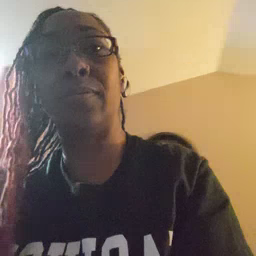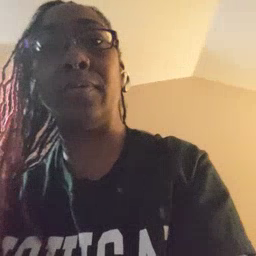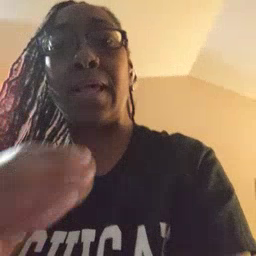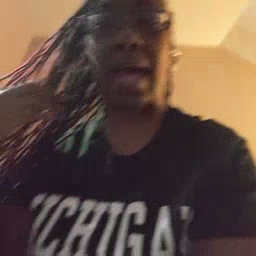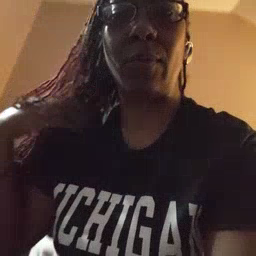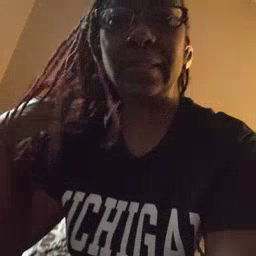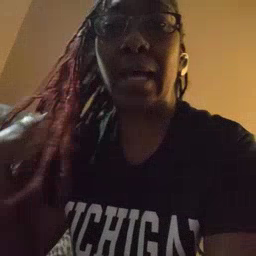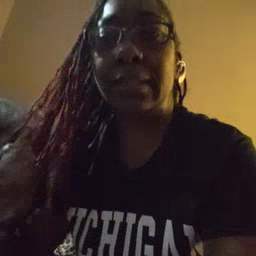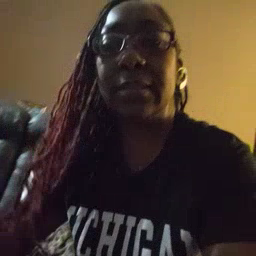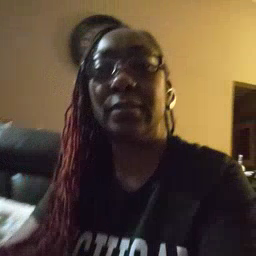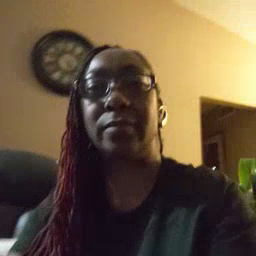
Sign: outside